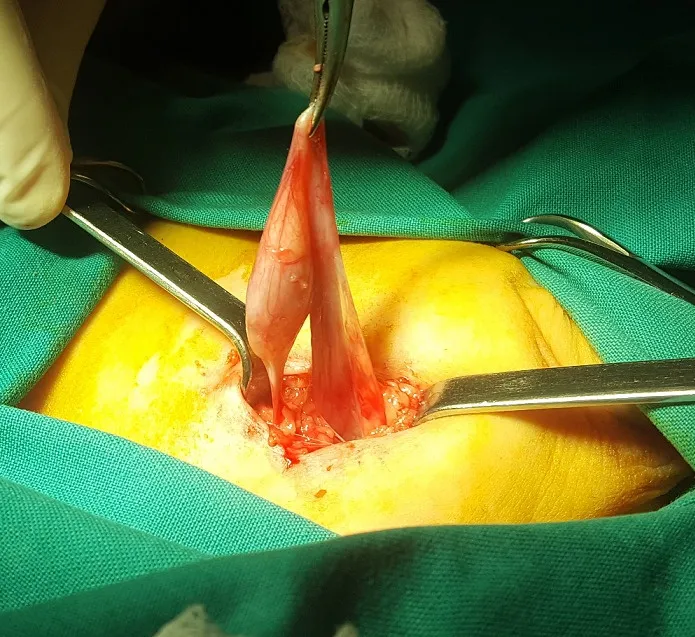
The hernia sac and the testis can be seen: the sac was fixated in the area of the right inguinal crest and the vas and the vessels of the ipsilateral testis were intravaginal.
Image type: medical_photograph (other_medical_photograph)